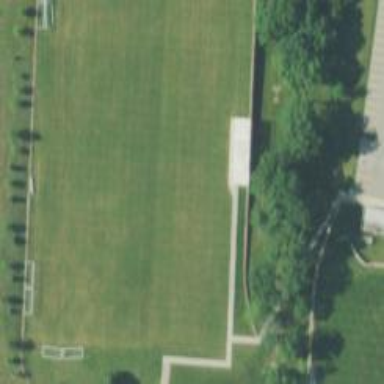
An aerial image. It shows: Grass pitch used for soccer.